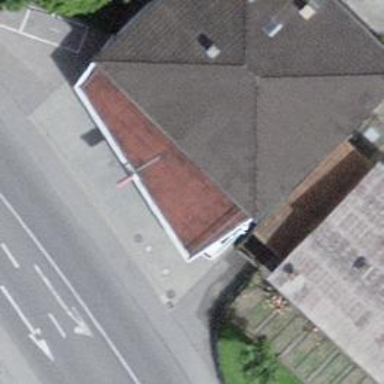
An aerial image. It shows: Fuel station.